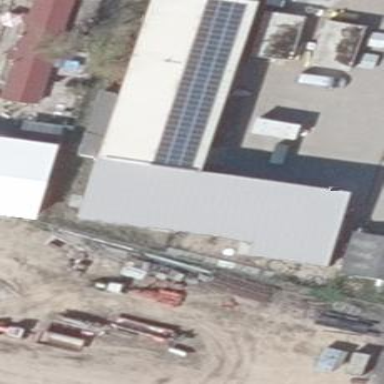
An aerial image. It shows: Industrial building.